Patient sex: M
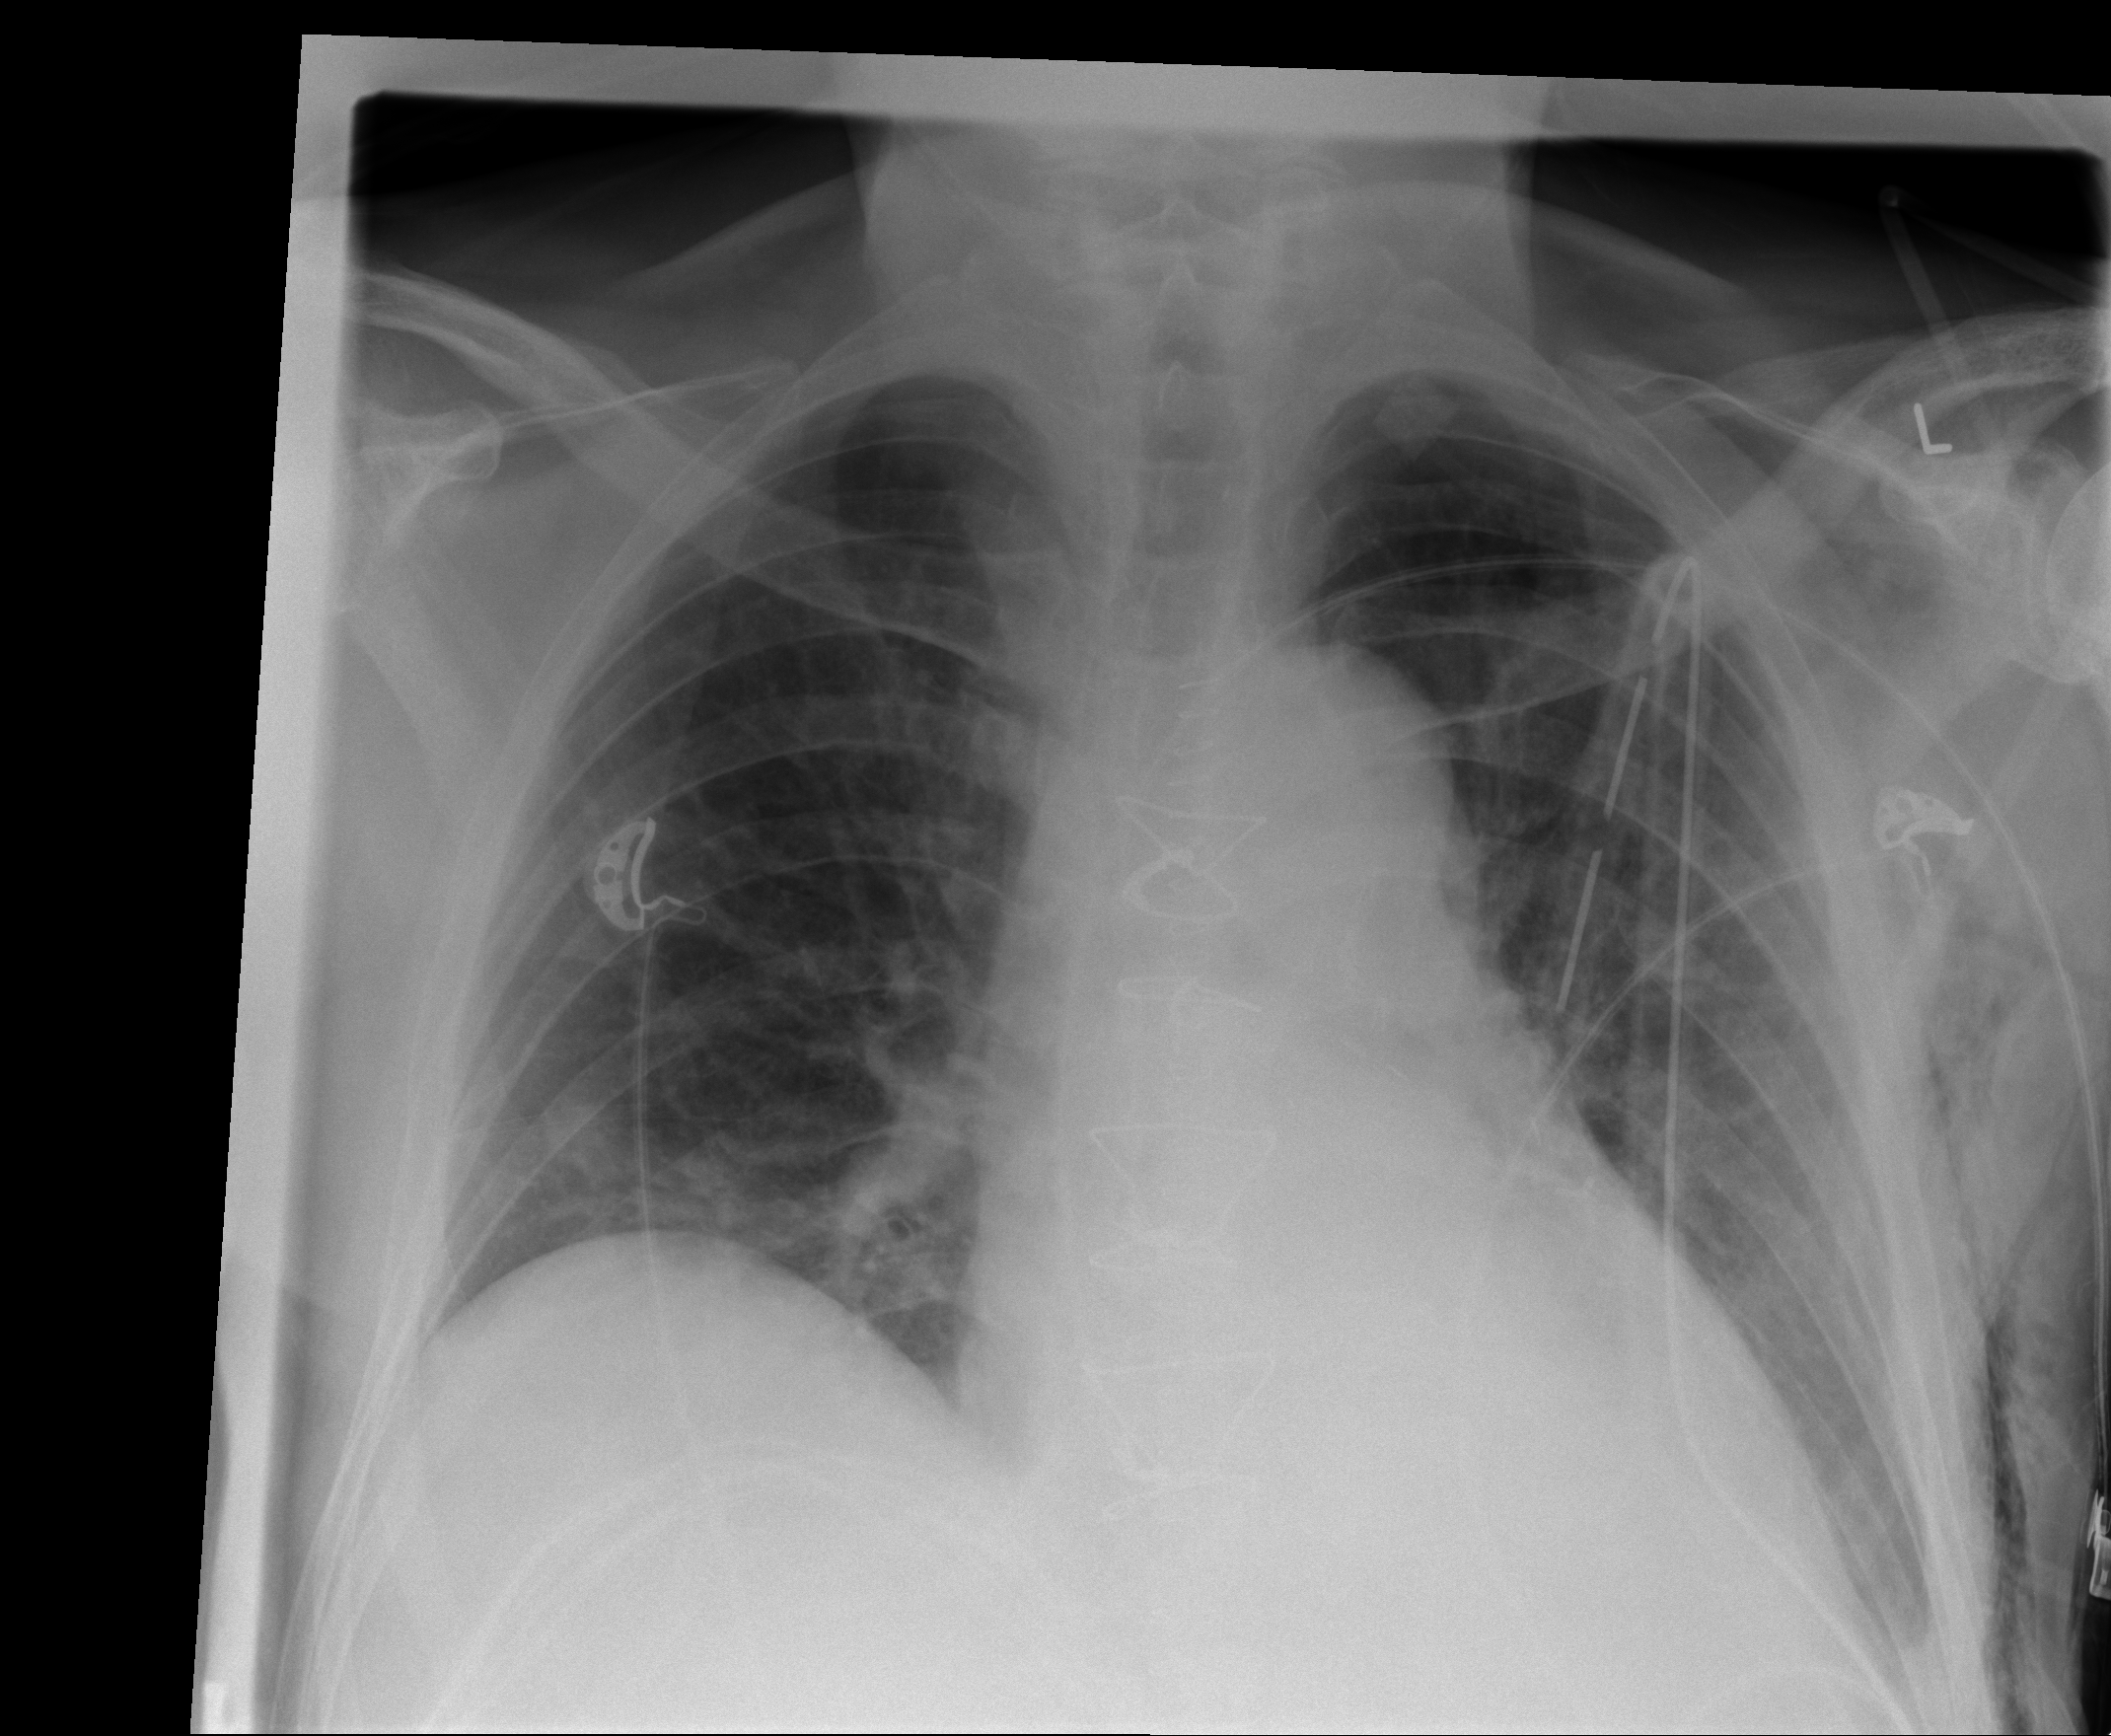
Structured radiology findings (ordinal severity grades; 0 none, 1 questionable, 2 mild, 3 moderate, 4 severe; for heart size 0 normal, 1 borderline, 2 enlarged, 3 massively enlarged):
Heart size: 2
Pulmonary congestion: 0
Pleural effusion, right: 0
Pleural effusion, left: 2
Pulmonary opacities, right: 0
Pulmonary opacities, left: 0
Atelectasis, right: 2
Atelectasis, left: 2